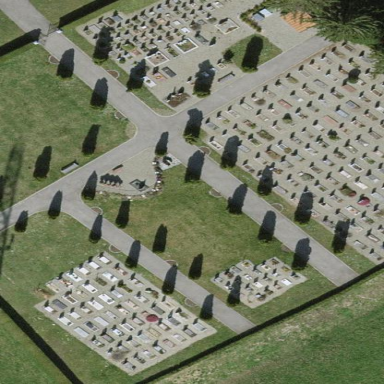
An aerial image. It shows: Cemetery.